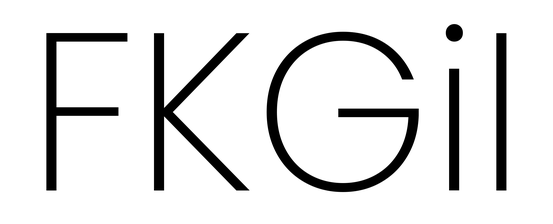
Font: Poppins-ExtraLight